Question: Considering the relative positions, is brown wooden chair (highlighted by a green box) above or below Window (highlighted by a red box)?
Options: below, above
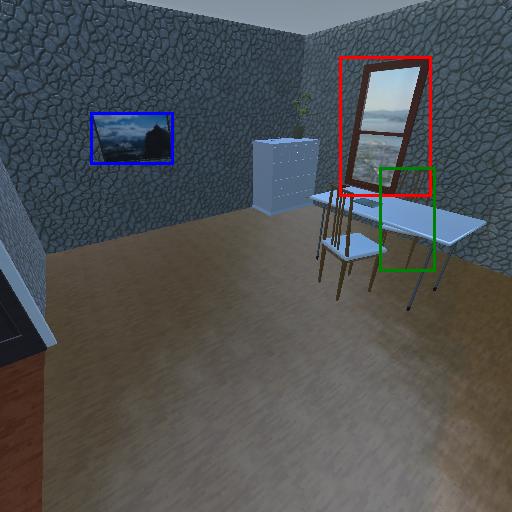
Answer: below